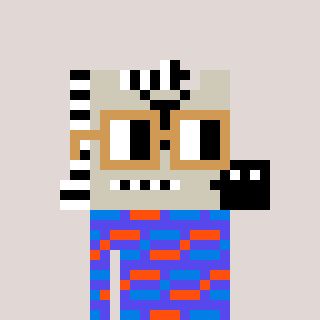
a pixel art character with square brown glasses, a zebra-shaped head and a computerblue-colored body on a warm background